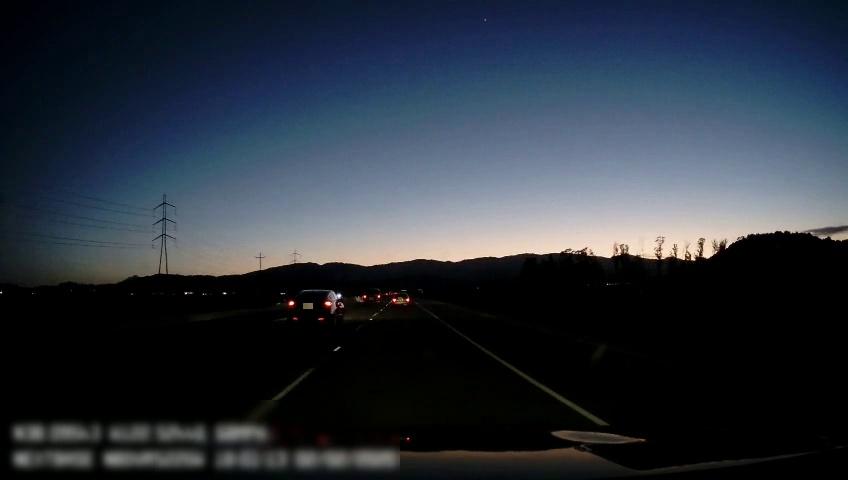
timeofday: Dusk/Dawn/Twilight
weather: Sunny
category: Drivable Space
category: Vehicles | Car
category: Vehicles | Car
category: Vehicles | Car
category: Lanes | Current Lane
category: Lanes | Alternate Lane